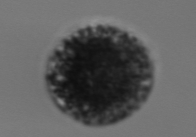
Label: Vicicitus_globosus